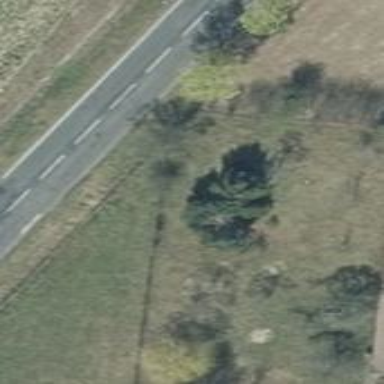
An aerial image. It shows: Deciduous broadleaved tree.